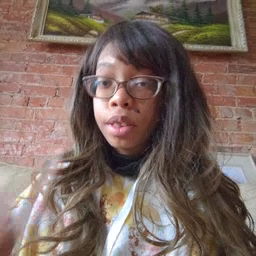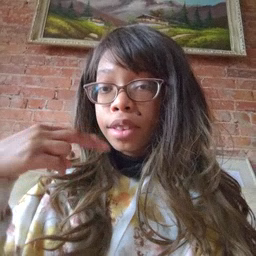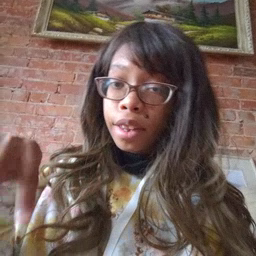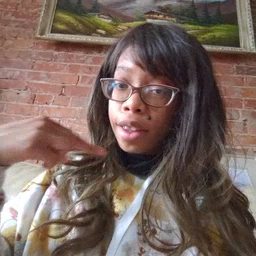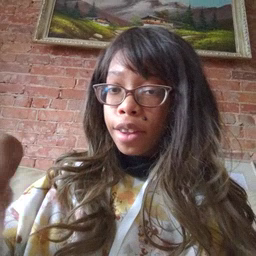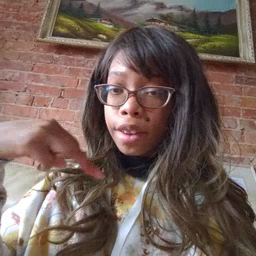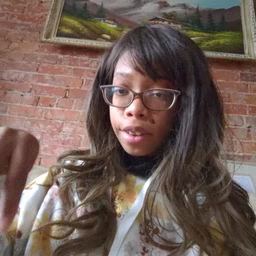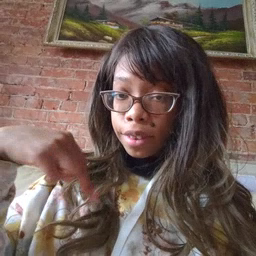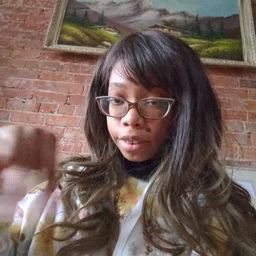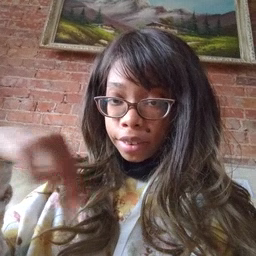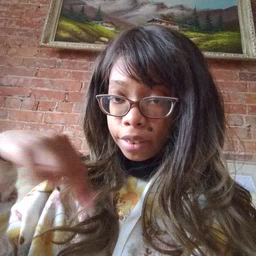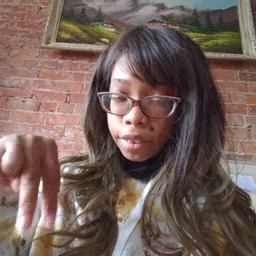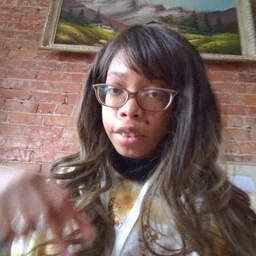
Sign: dance